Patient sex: M
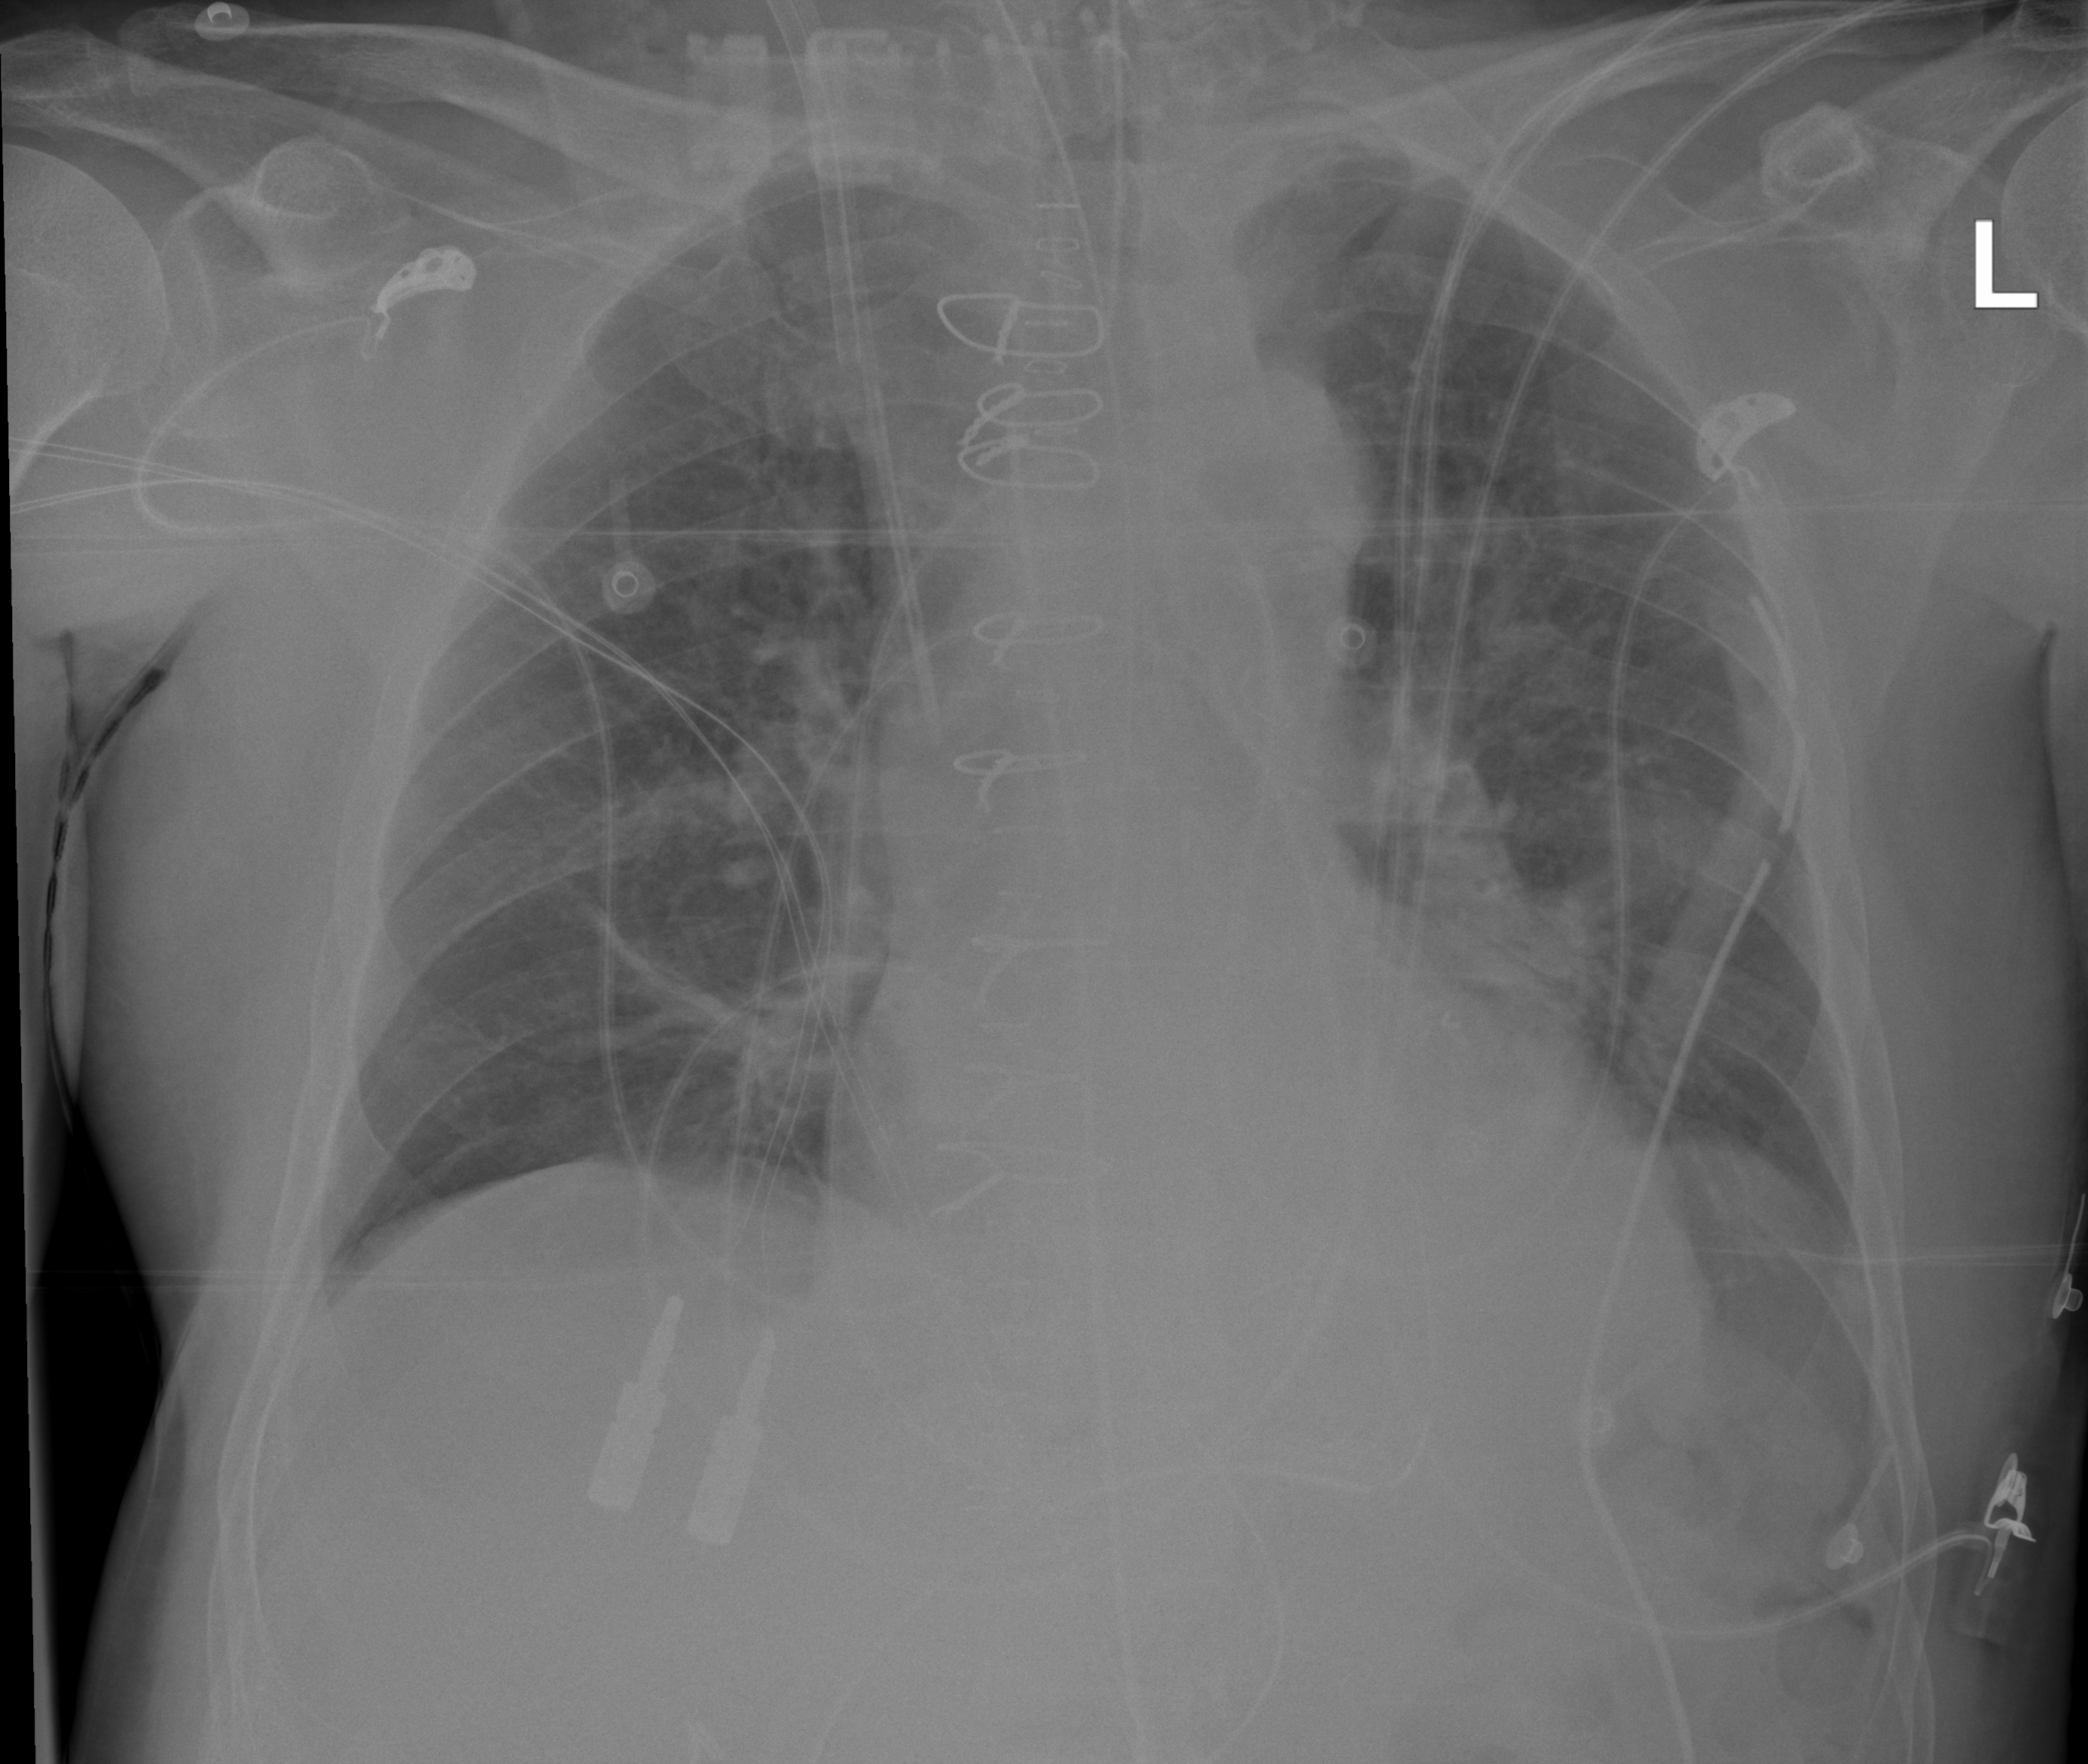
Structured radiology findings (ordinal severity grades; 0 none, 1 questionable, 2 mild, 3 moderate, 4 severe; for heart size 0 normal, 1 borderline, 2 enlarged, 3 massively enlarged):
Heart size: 0
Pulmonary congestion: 1
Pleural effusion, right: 0
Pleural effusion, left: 0
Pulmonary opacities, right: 1
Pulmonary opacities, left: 0
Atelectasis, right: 2
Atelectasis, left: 2